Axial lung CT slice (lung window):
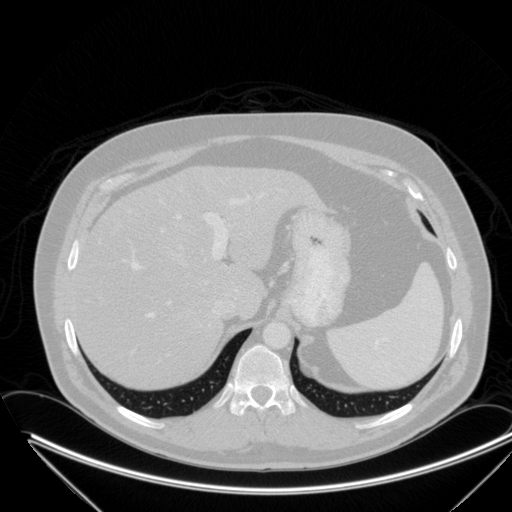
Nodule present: no